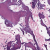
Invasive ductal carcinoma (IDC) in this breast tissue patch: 0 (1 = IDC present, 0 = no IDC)